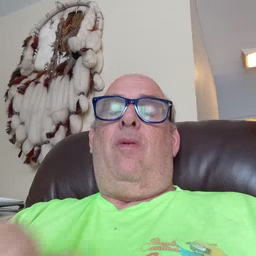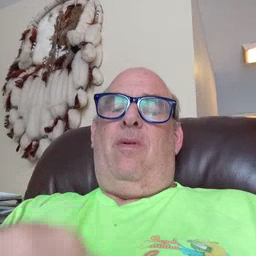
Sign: hide